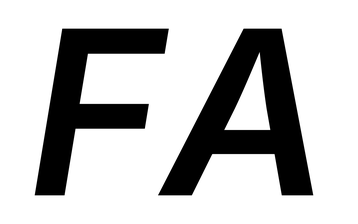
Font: Inter-Italic_SemiBold_Italic